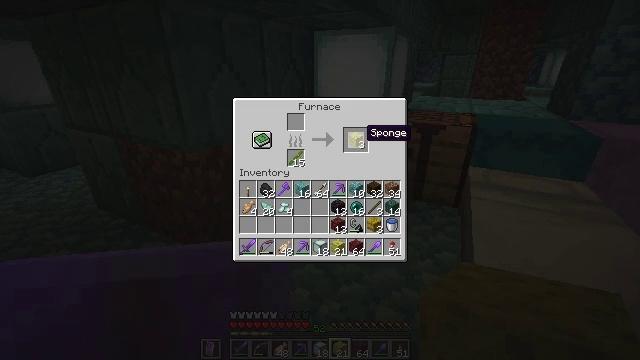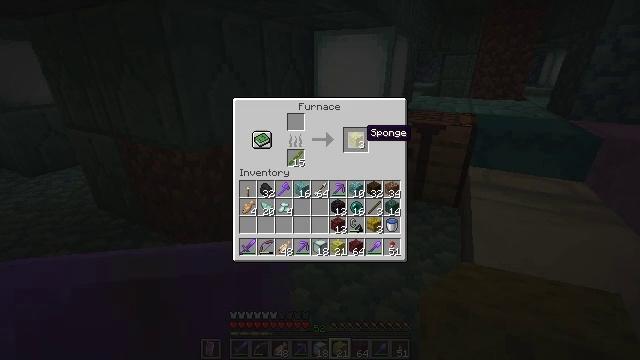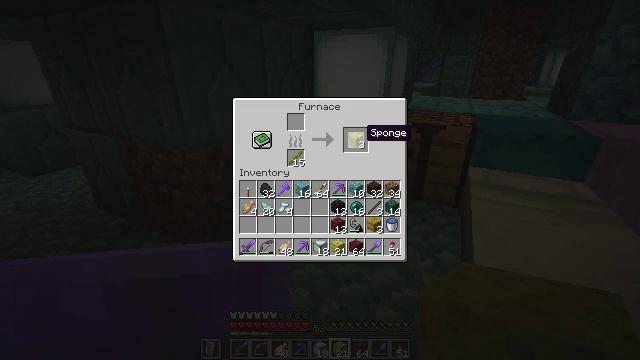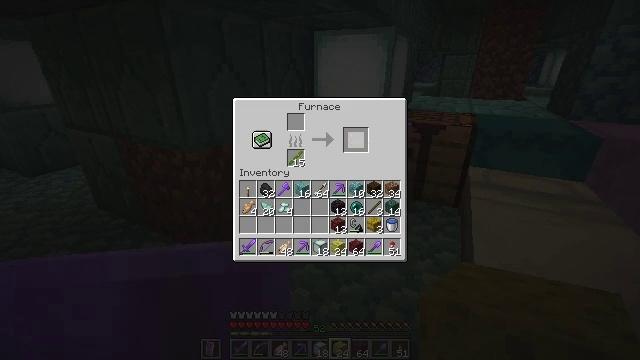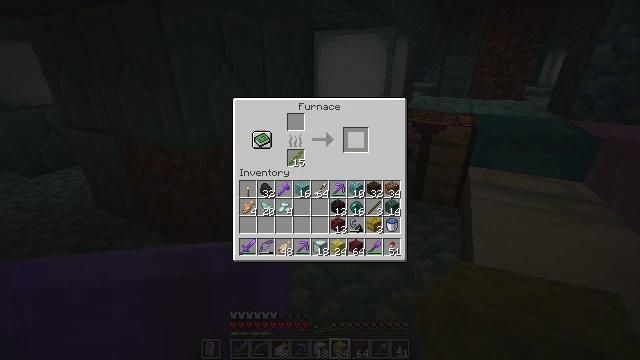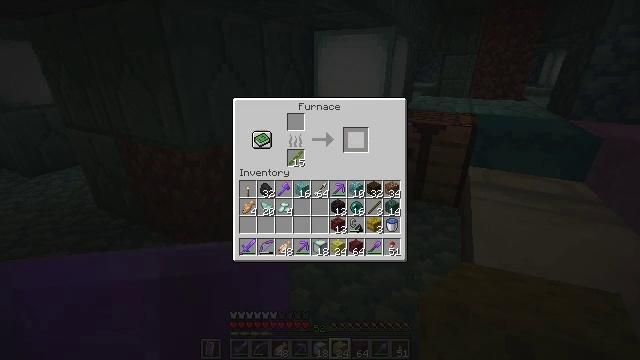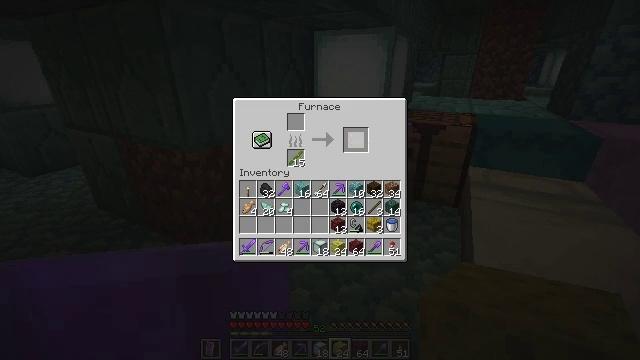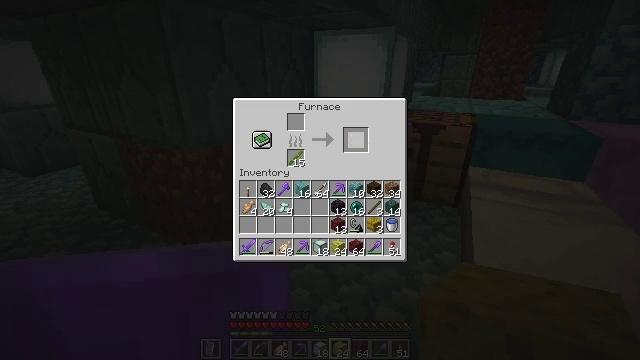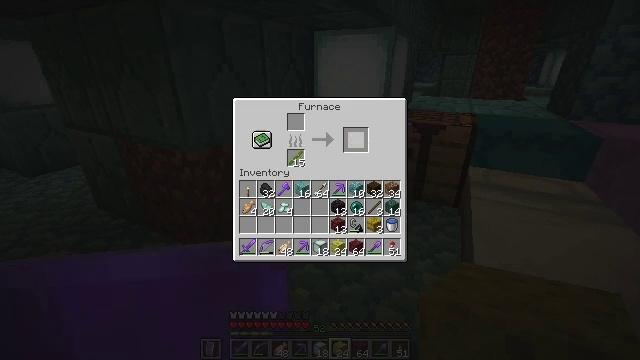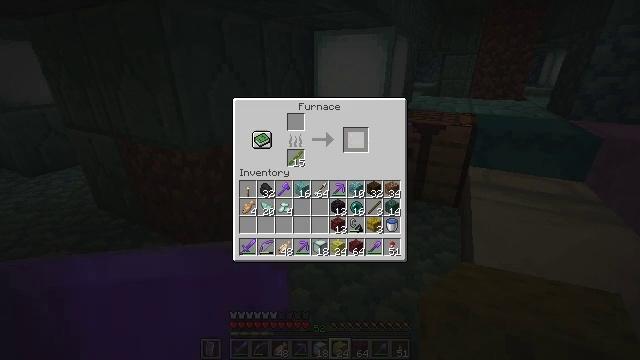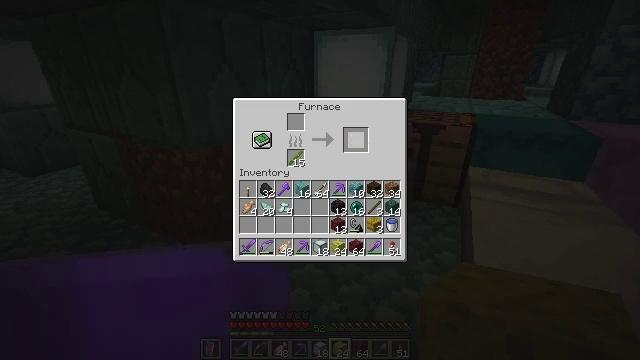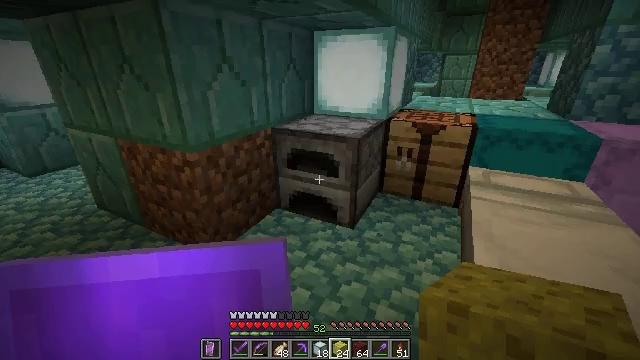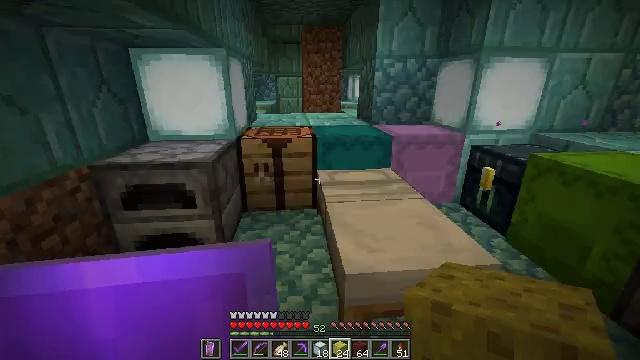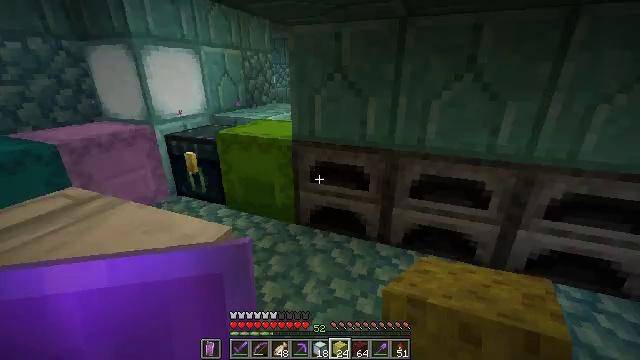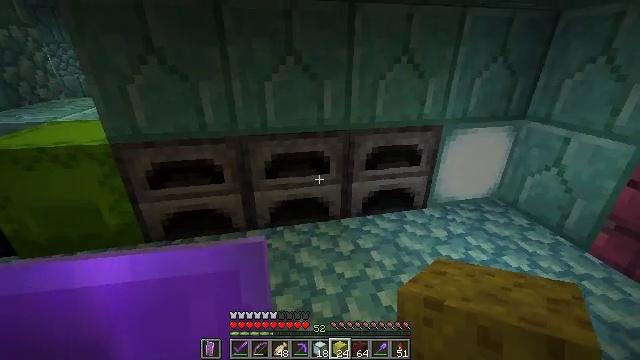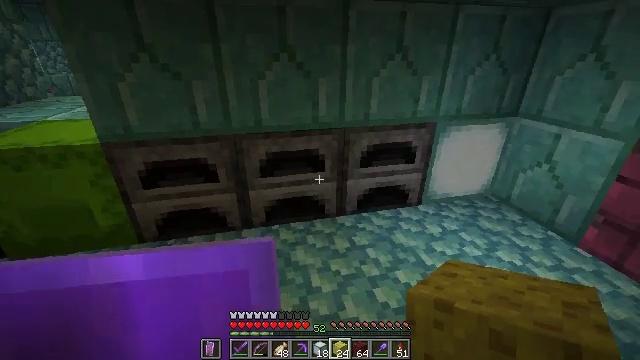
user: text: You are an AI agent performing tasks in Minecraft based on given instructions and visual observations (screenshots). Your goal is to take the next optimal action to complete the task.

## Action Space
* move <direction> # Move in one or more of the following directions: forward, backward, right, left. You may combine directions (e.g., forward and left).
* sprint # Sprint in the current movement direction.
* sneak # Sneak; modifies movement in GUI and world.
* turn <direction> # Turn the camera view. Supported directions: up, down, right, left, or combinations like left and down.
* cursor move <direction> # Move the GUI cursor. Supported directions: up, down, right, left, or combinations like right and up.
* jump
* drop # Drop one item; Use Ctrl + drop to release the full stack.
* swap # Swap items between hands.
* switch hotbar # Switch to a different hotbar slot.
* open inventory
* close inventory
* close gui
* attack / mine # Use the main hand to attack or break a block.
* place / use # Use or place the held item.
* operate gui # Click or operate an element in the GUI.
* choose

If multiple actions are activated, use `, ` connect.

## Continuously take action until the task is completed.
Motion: motion action
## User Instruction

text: craft item sponge
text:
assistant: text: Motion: sneak
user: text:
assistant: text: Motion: sneak
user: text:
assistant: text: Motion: sneak, attack / mine
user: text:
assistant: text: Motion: sneak, attack / mine
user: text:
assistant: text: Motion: sneak, attack / mine
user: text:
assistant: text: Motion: sneak
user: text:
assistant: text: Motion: no_op
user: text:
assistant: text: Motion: no_op
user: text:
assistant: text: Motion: no_op
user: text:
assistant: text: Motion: no_op
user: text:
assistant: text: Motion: no_op
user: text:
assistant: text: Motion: turn right and up
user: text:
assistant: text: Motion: turn right and down
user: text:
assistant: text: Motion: turn right and down
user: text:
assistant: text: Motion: turn right
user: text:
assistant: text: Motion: turn left
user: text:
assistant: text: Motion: no_op
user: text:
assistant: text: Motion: no_op
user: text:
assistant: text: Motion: no_op
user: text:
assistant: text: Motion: no_op
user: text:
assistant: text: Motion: turn left and up
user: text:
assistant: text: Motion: turn left and up
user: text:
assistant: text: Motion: no_op
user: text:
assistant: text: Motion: no_op
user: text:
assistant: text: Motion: use / place
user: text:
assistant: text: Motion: use / place
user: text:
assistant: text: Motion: use / place
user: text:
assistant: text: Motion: no_op
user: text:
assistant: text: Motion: no_op
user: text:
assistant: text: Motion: no_op